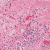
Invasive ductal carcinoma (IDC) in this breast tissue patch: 1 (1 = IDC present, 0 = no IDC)